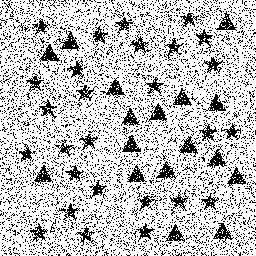
Squares: 0
Triangles: 17
Stars: 27
Total shapes: 44